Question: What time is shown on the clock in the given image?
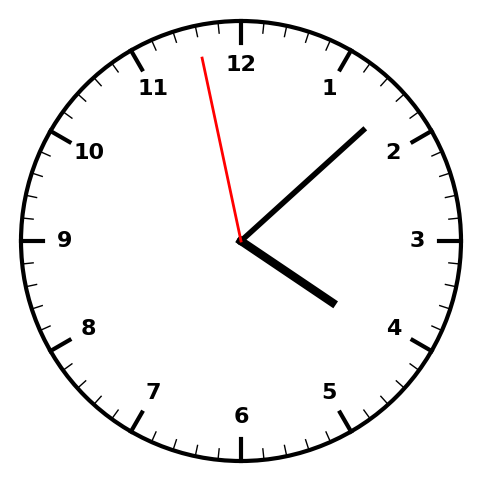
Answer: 04:07:58